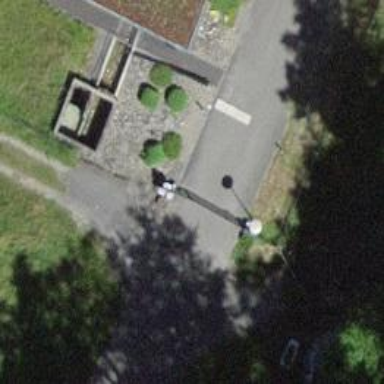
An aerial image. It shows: Gate.